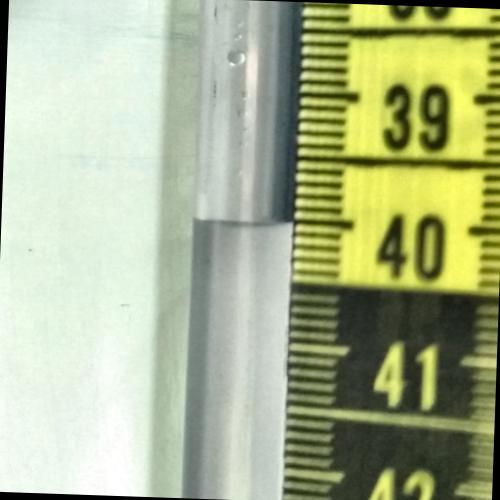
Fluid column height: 40.0 cm